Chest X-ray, PA view. Patient: 33 years old, sex M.
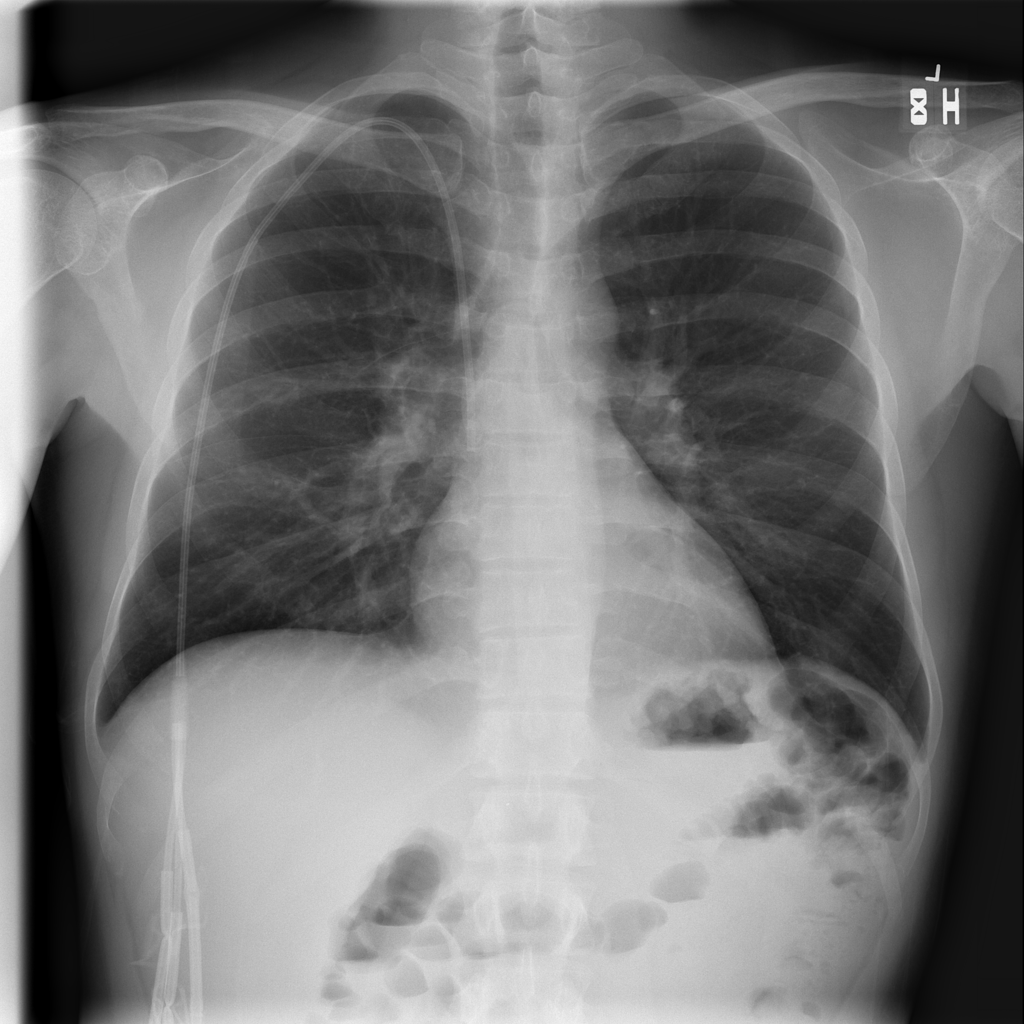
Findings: No Finding